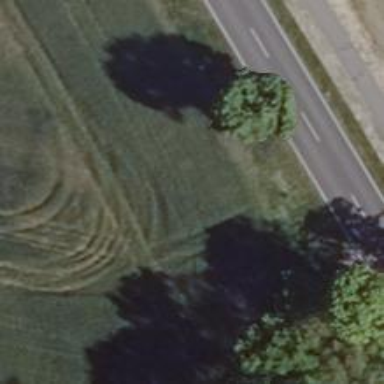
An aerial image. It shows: Row of trees in natural setting.